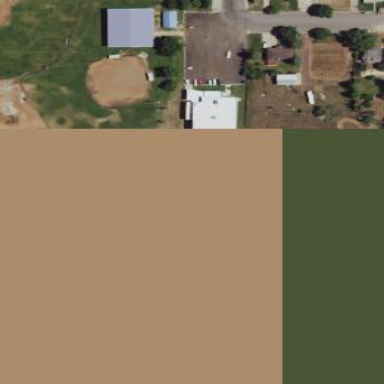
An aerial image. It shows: Baseball pitch for leisure land.